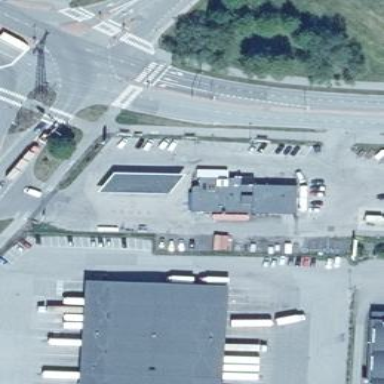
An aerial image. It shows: Retail area with trailer rental services available.